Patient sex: M
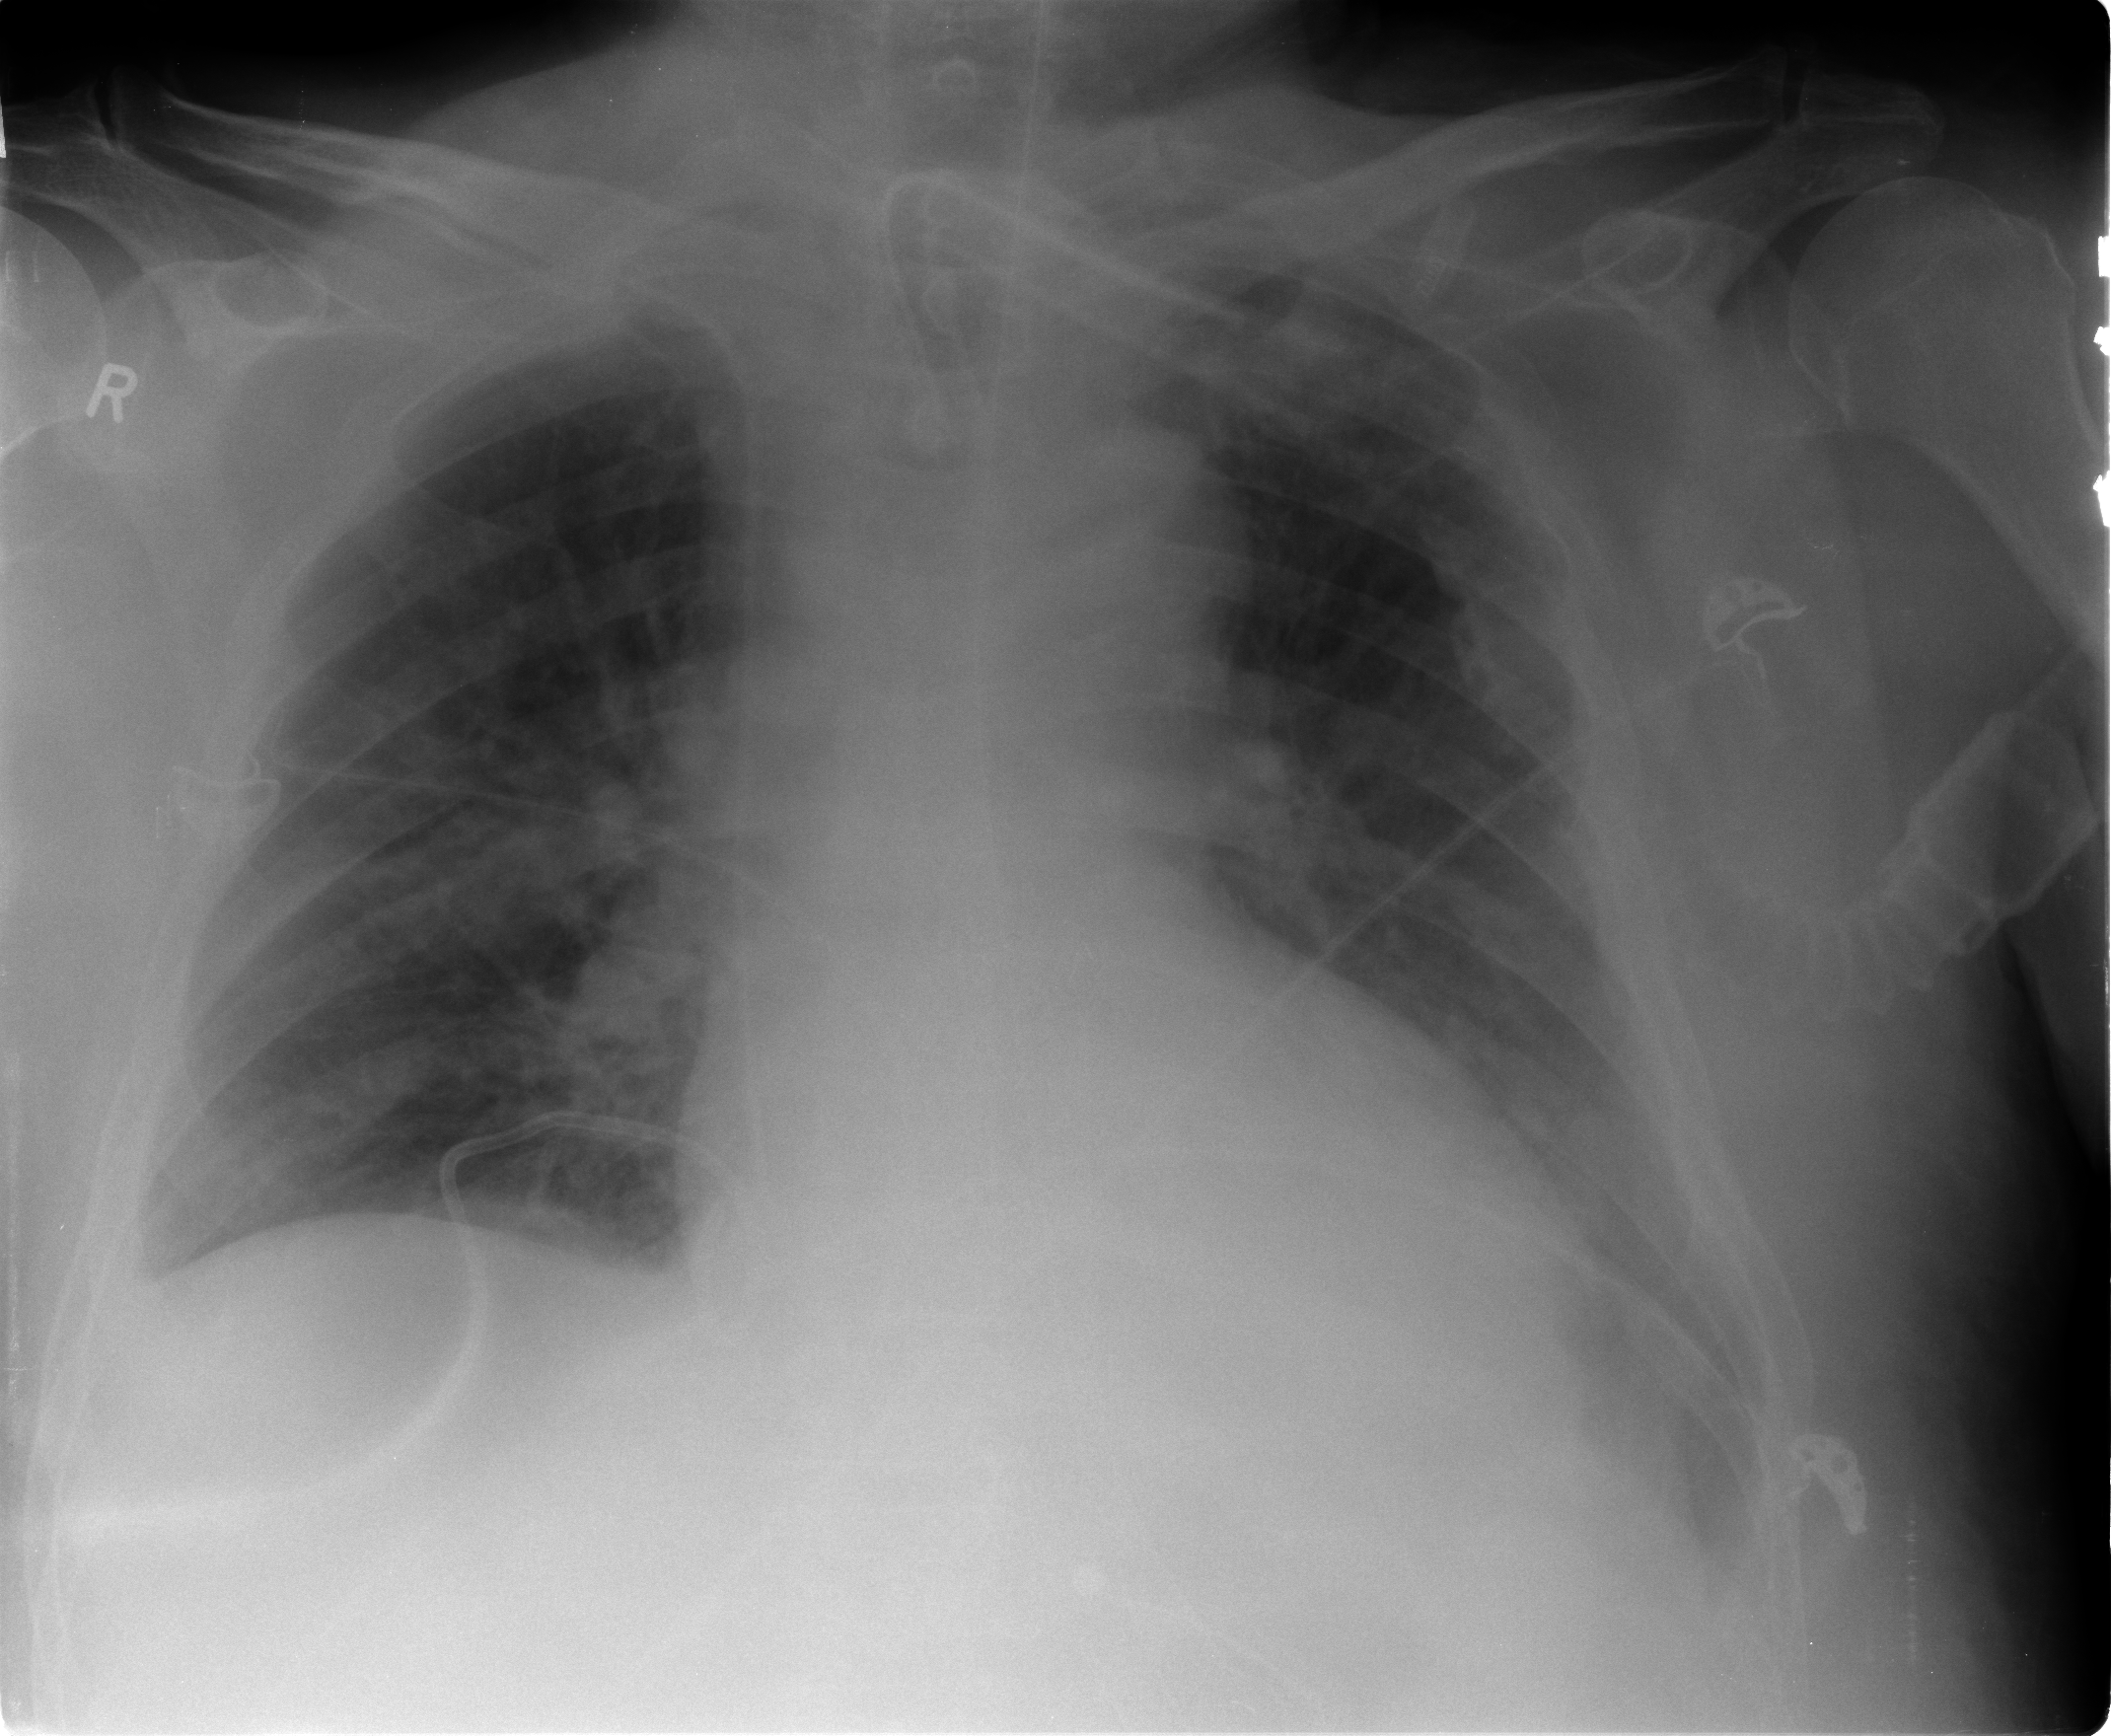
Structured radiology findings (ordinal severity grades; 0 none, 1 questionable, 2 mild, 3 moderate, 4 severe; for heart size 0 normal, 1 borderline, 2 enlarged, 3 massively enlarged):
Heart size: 2
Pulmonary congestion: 2
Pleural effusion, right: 0
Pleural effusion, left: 2
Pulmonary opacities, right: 0
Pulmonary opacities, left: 0
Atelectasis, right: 0
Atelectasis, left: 0